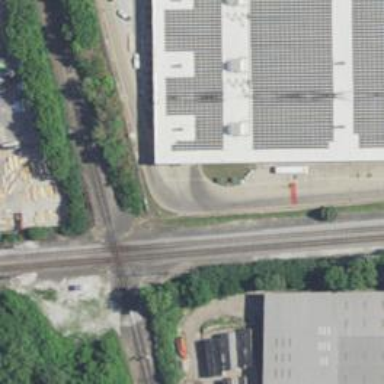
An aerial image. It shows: Junction on the railway.